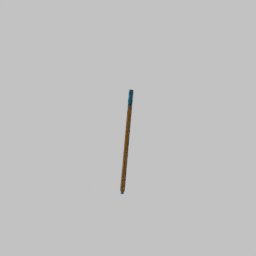
Label: tools